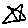
Label: star